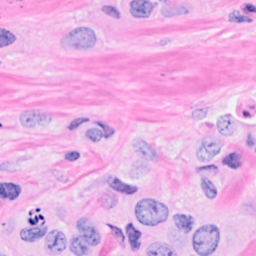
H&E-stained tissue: Breast